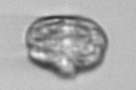
Label: Karenia